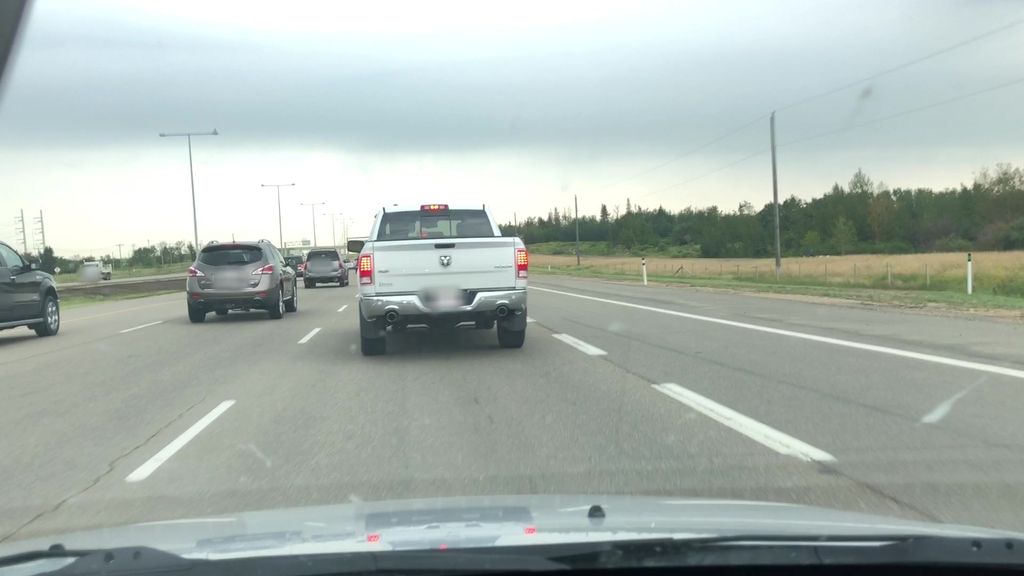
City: edmonton